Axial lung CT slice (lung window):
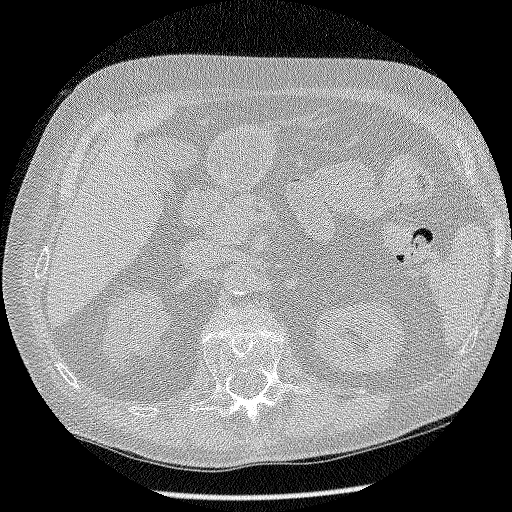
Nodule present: no